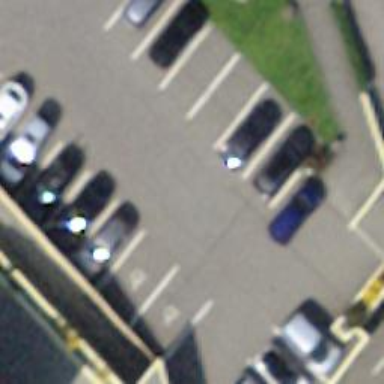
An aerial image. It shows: Multi-storey parking facility.